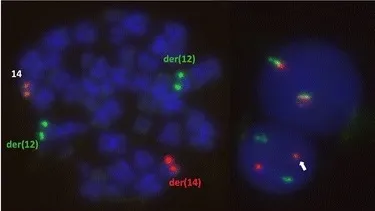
C; FISH with the Cytocell IGH Breakapart probe on metaphase and interphase nuclei. The normal chromosome 14 generates a red-green fusion fluorescence signal. Der(14) yields only a red fluorescence signal with the distal green-labeled probe being translocated on der(12). A second green fluorescence signal is present due to the der(12) duplication. On the upper right side, a normal interphase with two red-green fusion signals is shown, next to an interphase bearing the translocation (lower right). A white arrow marks the fusion signal from the normal chromosome 14.
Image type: pathology (fish)